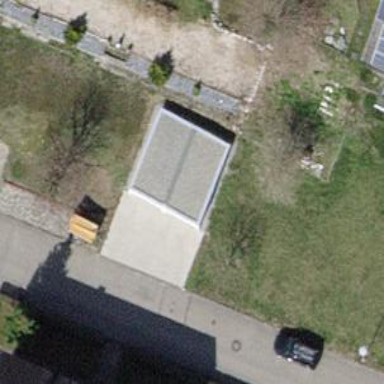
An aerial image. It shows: Group of garages.